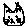
Label: cat